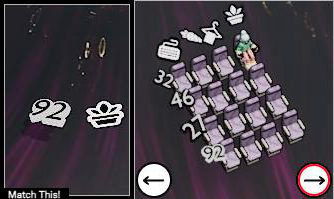
Task: seats
Answer: no